Question: Is it possible to create mix of fixed(-width) and non-fixed(-width) columns inside responsive column using last bootstrap 3?
Reason: i want to collapse fixed sidebar at small screens.

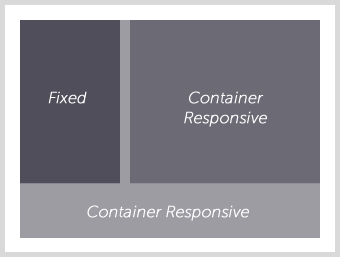
Answer: Here's an example that should help you:
<URL>
Basically you use a wrapper outside the column layout, and use absolute position to position the sidebar accordingly on larger screens; collapse sidebar on smaller screens.